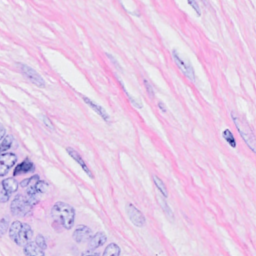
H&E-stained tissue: Breast